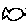
Label: fish